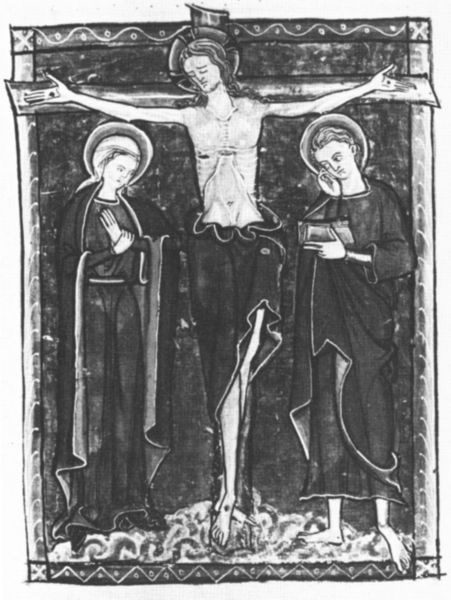
Titel: Psalter
Institution: London, British Library
Schlagwörter: mann, nackt, schurz, menschen, frau, grau, schwarz, muster, falten, johannes, trauer, hände, füße, ornamente, nabel, buch, kreuz, rippen, schwarzweiß, mäntel, beten, heiligenschein, christus, jesus, schmerz, maria, gloriole, trauernde, biblisch, deesis, buchmalerei, christus am kreuz